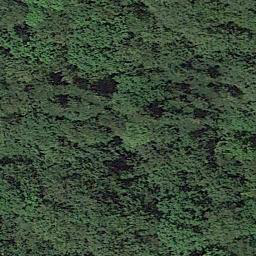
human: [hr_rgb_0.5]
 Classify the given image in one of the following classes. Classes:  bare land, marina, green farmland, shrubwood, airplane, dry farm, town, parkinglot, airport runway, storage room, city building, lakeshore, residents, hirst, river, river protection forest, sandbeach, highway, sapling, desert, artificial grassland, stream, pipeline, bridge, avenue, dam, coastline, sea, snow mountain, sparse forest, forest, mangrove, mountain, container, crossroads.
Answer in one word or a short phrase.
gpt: forest